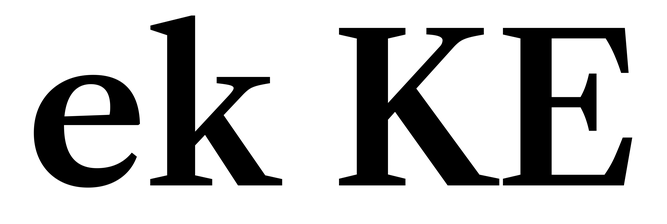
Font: LibreCaslonText_SemiBold